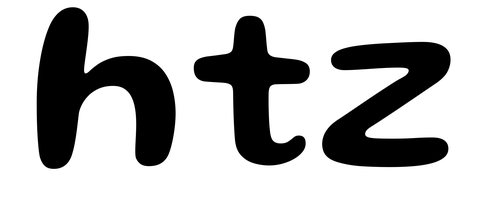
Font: Gluten_Medium